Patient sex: F
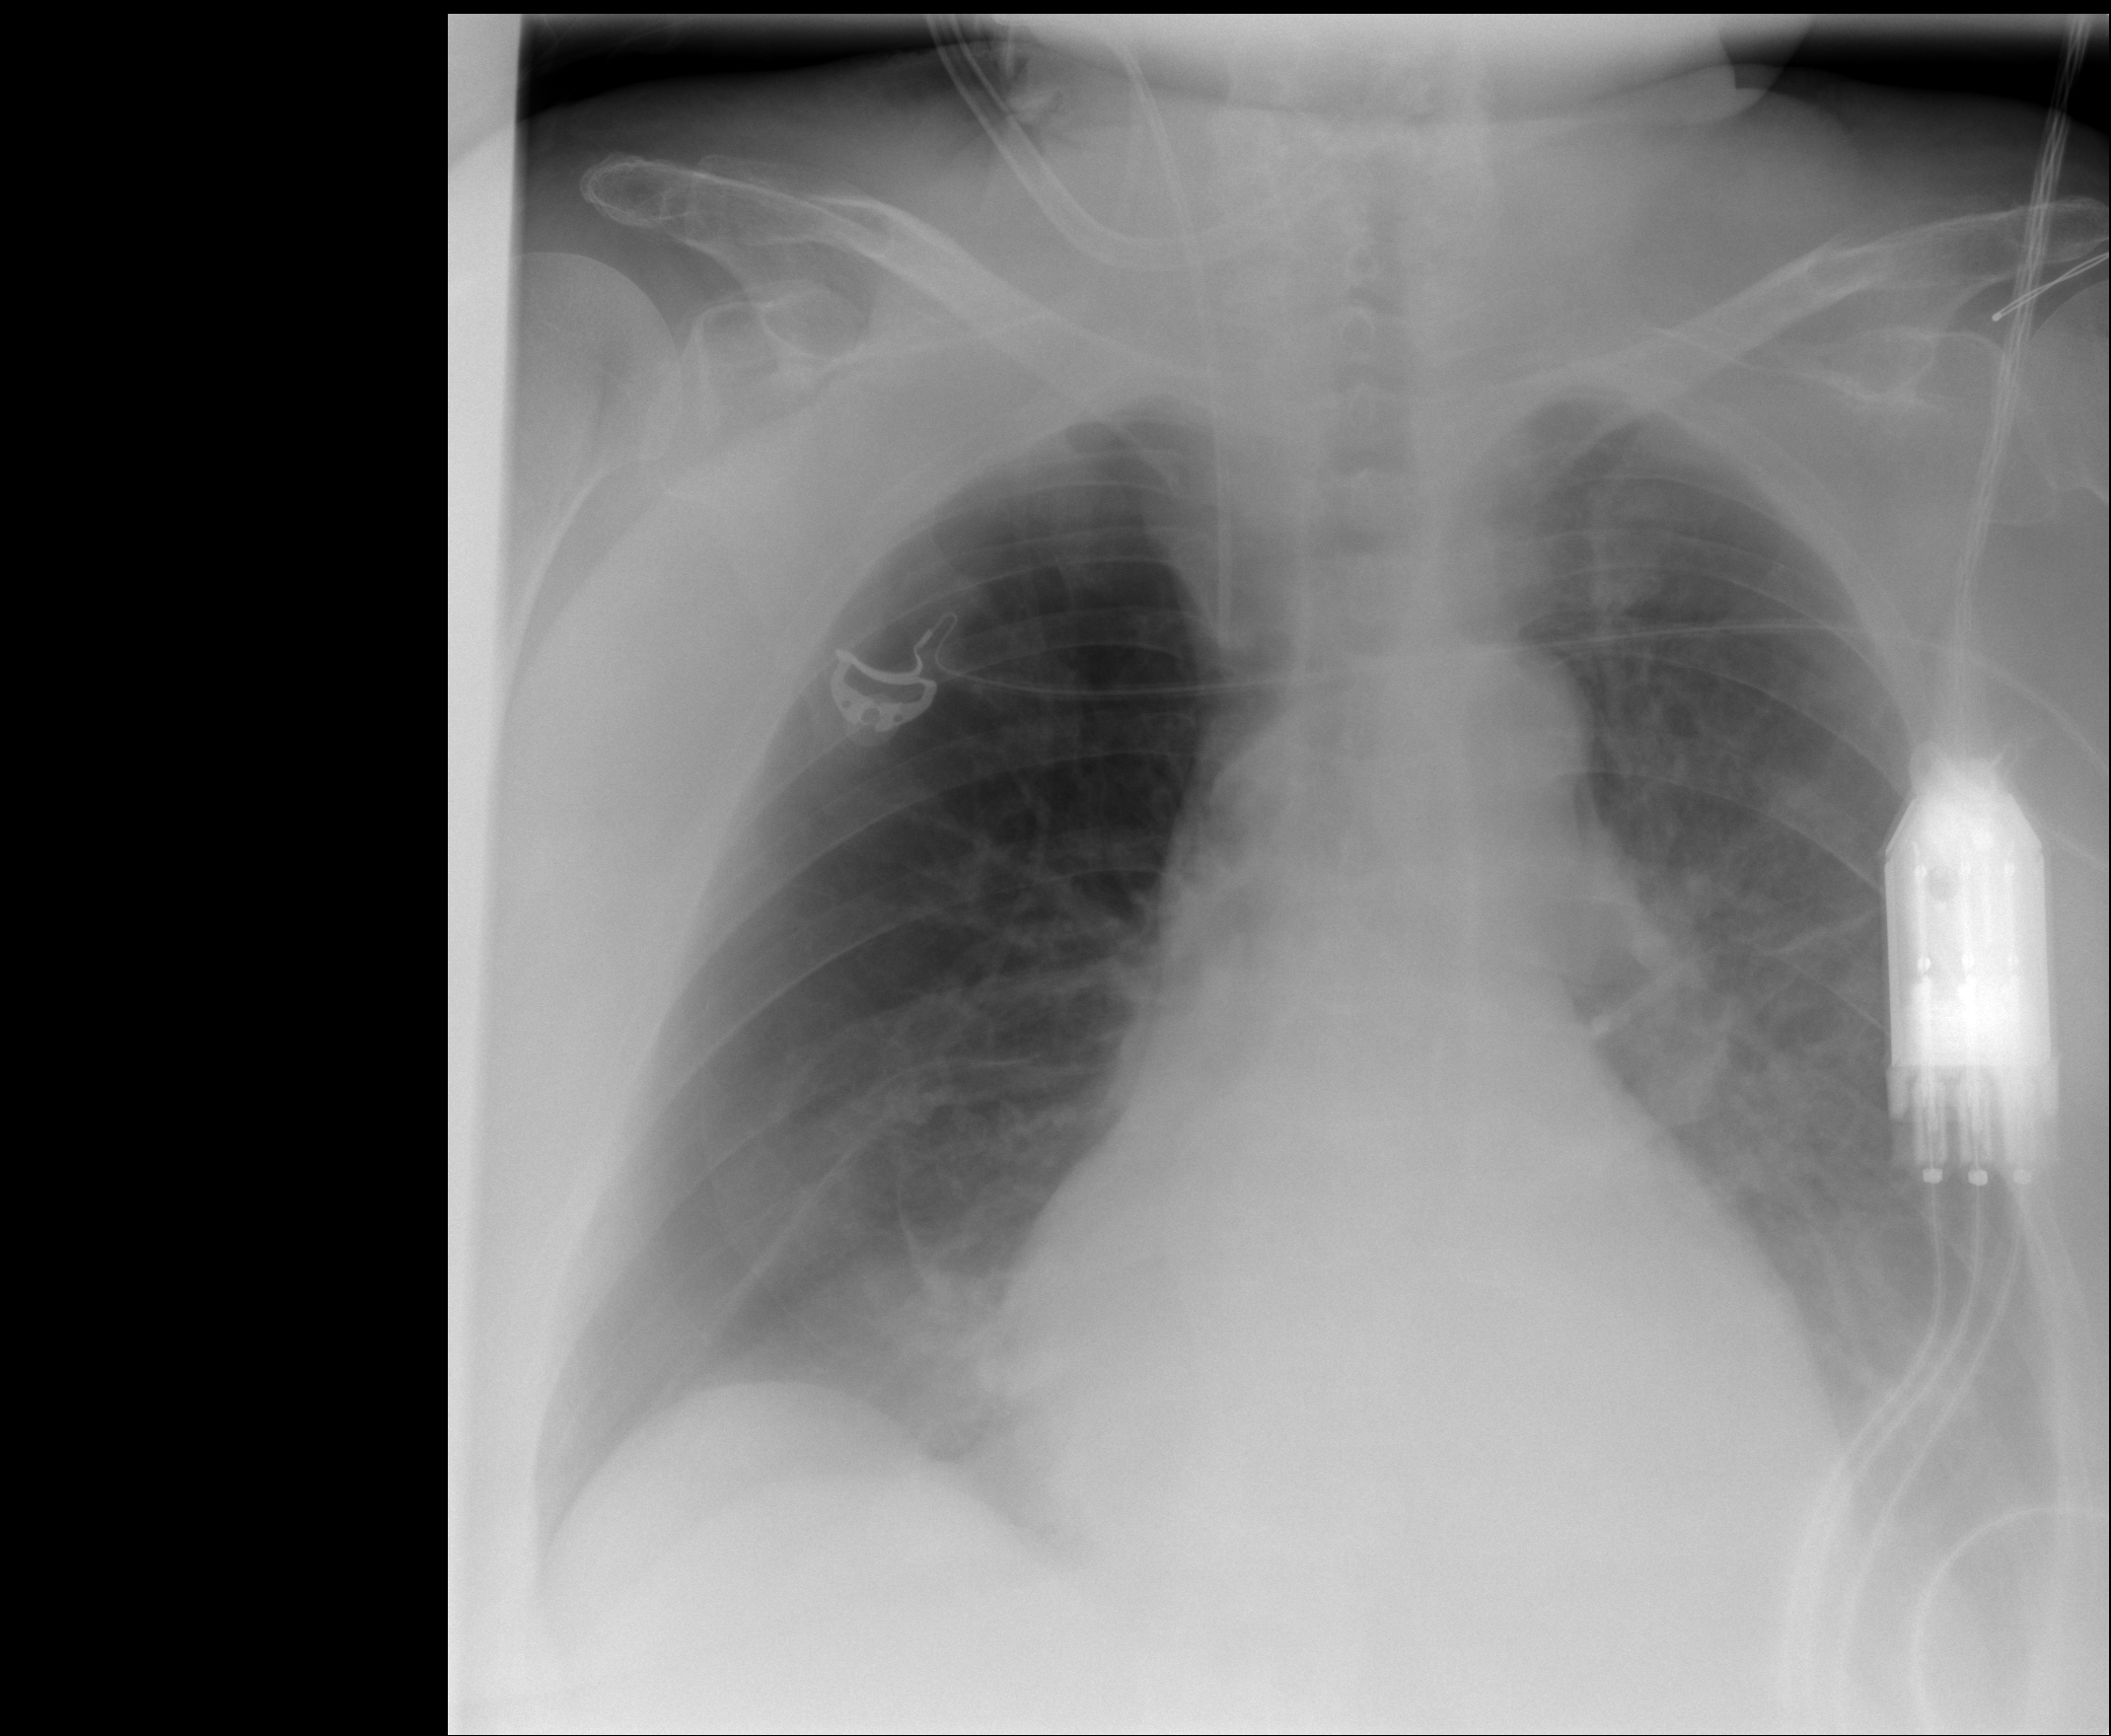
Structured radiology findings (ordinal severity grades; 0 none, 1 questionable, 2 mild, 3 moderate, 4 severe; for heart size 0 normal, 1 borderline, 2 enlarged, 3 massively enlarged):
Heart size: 1
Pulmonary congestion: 0
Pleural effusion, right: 2
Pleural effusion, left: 2
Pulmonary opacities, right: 0
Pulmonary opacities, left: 0
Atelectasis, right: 0
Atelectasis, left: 2